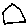
Label: hexagon